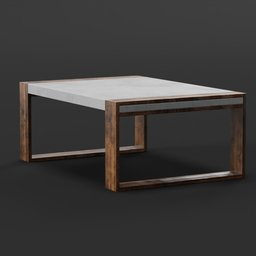
Label: furniture